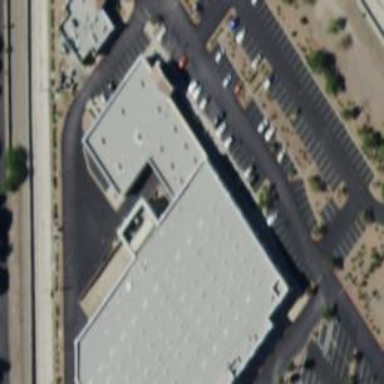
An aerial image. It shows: Building.